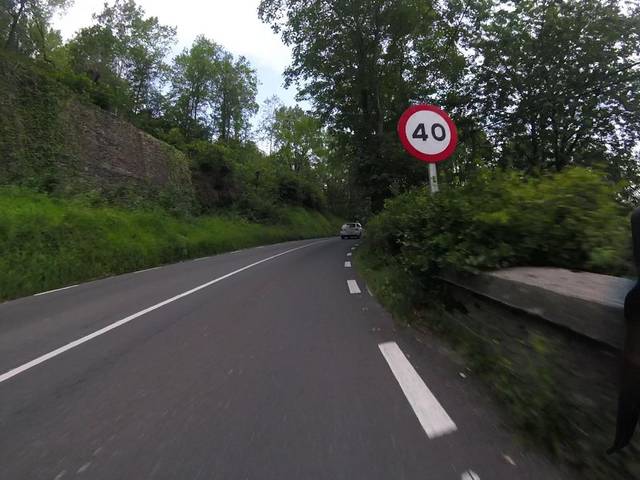
Region: Spain
Coordinates: 43.288, -1.909